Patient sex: M
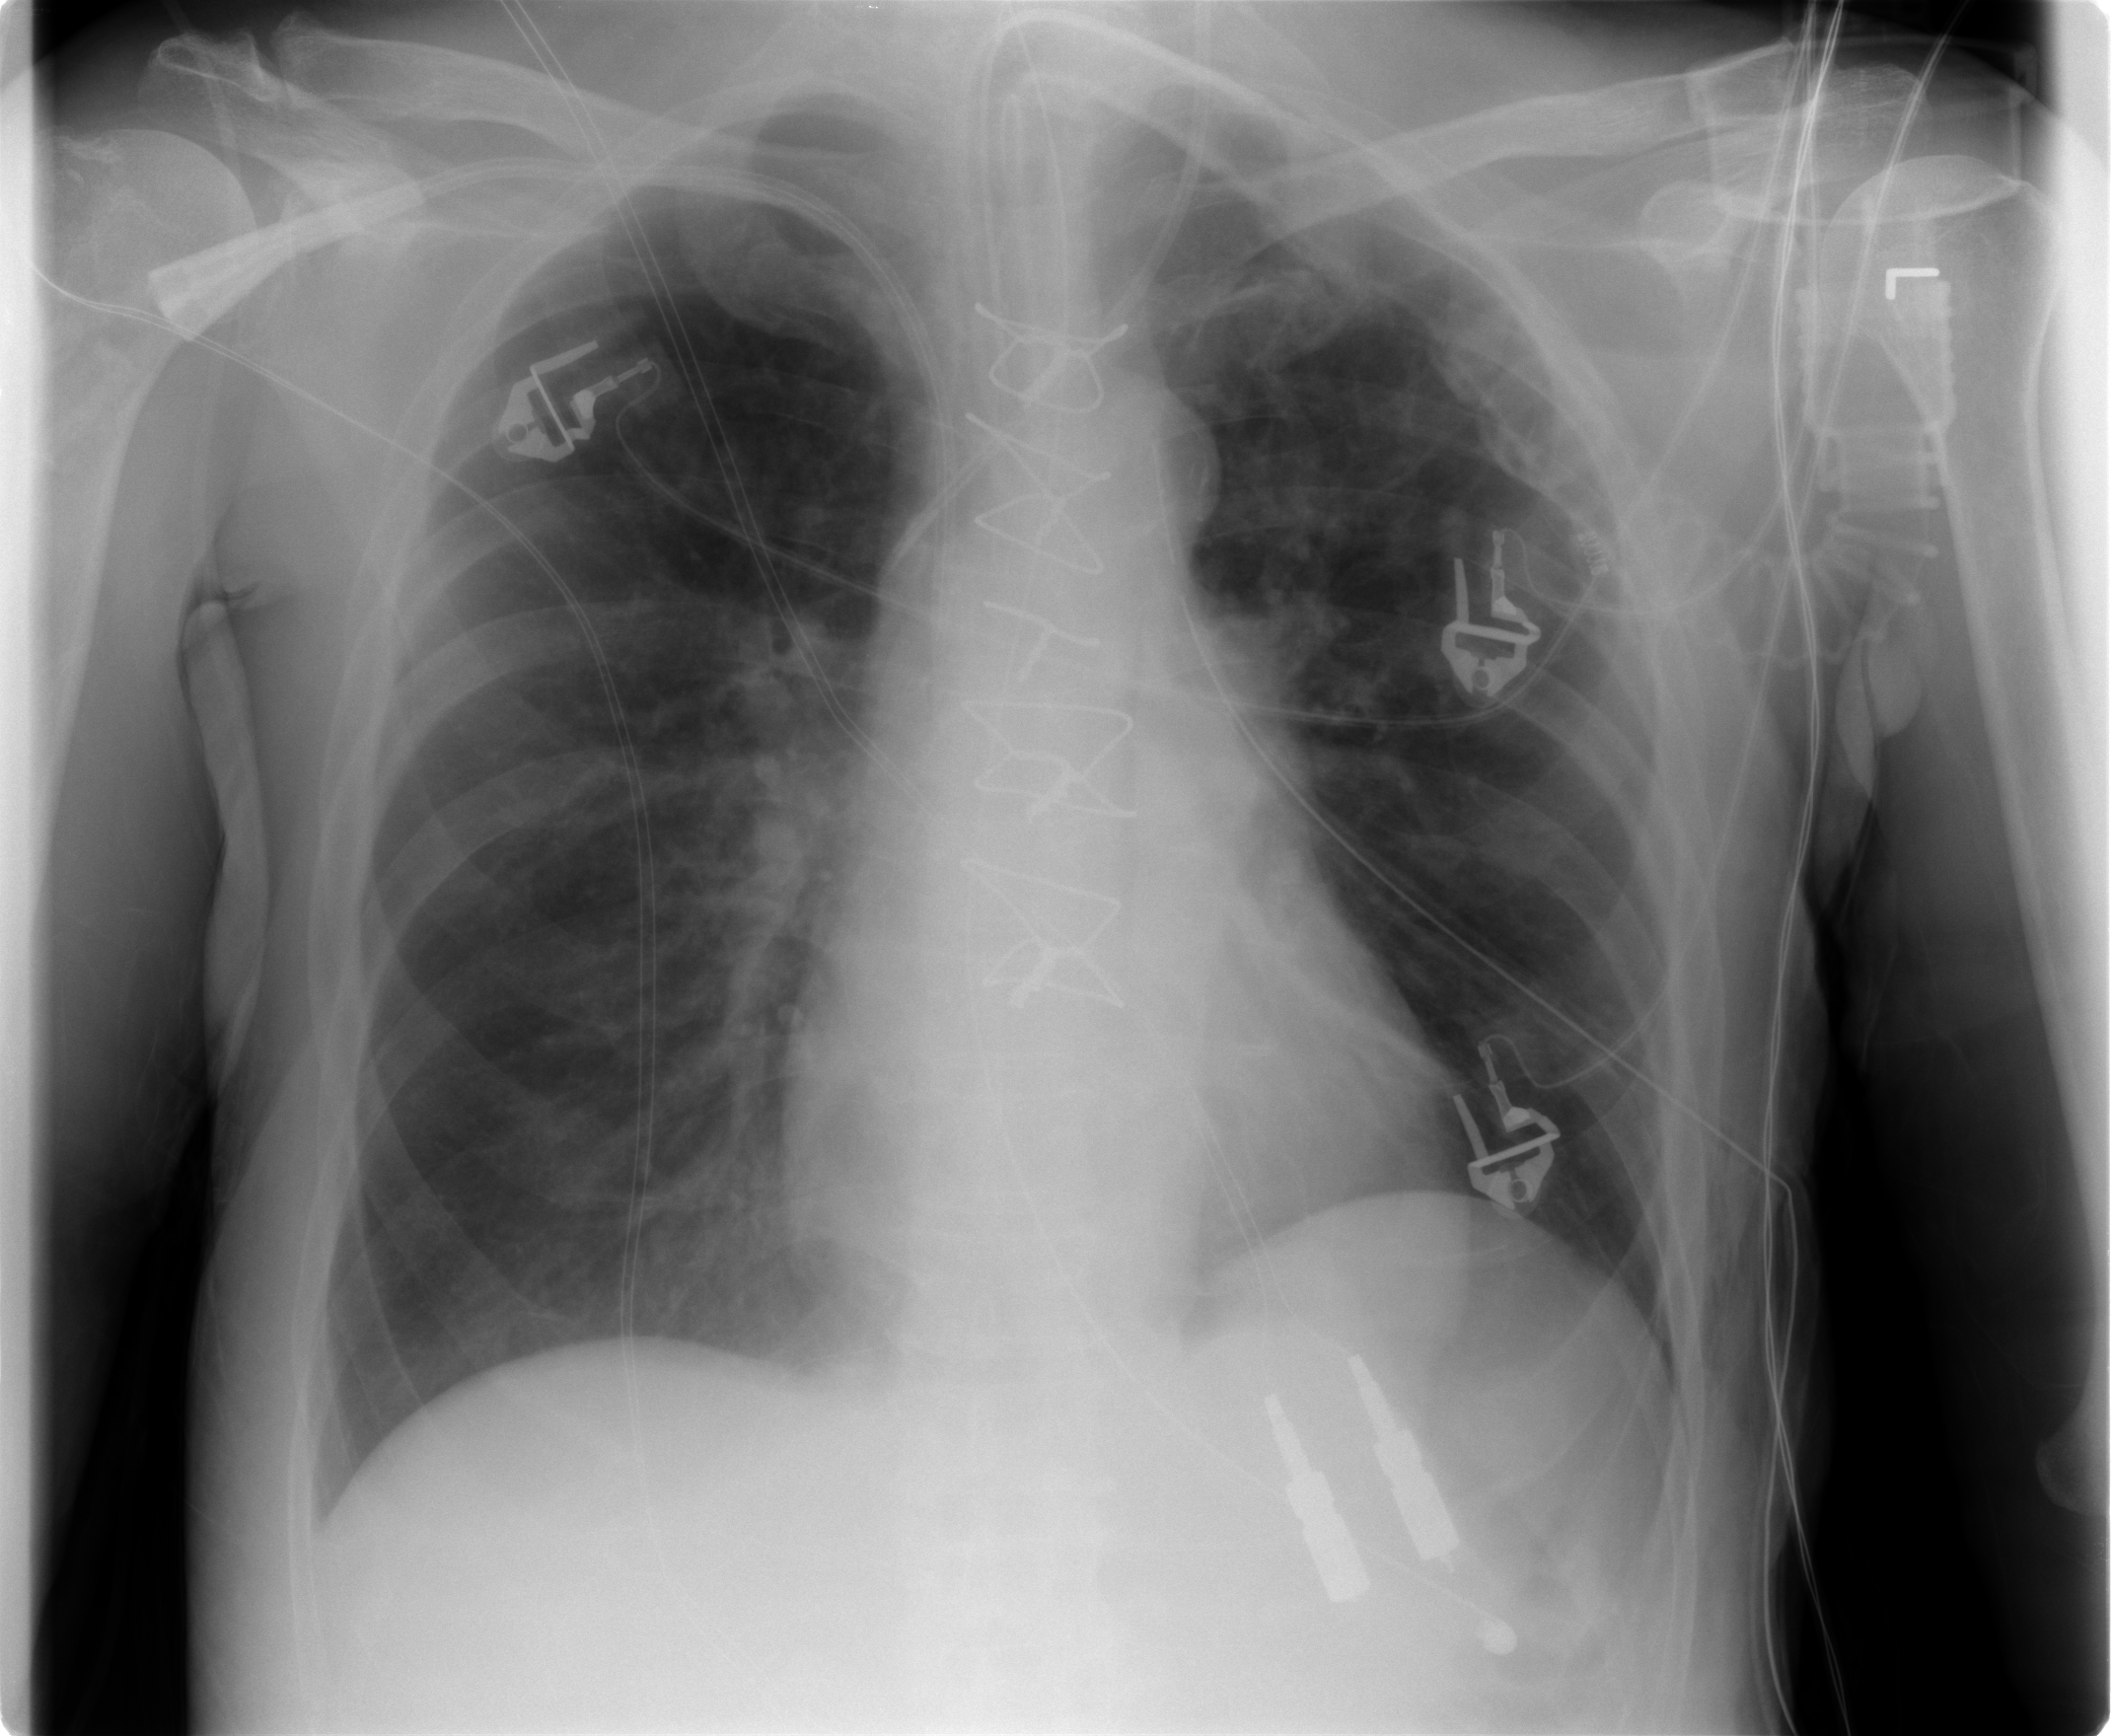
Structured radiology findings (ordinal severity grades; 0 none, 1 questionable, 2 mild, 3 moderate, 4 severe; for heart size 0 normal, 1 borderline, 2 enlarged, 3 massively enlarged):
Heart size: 0
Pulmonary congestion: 2
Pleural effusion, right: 0
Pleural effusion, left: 2
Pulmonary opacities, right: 0
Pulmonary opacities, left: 0
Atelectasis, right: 0
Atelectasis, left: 2